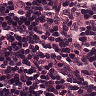
Metastatic tissue present: no